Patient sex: M
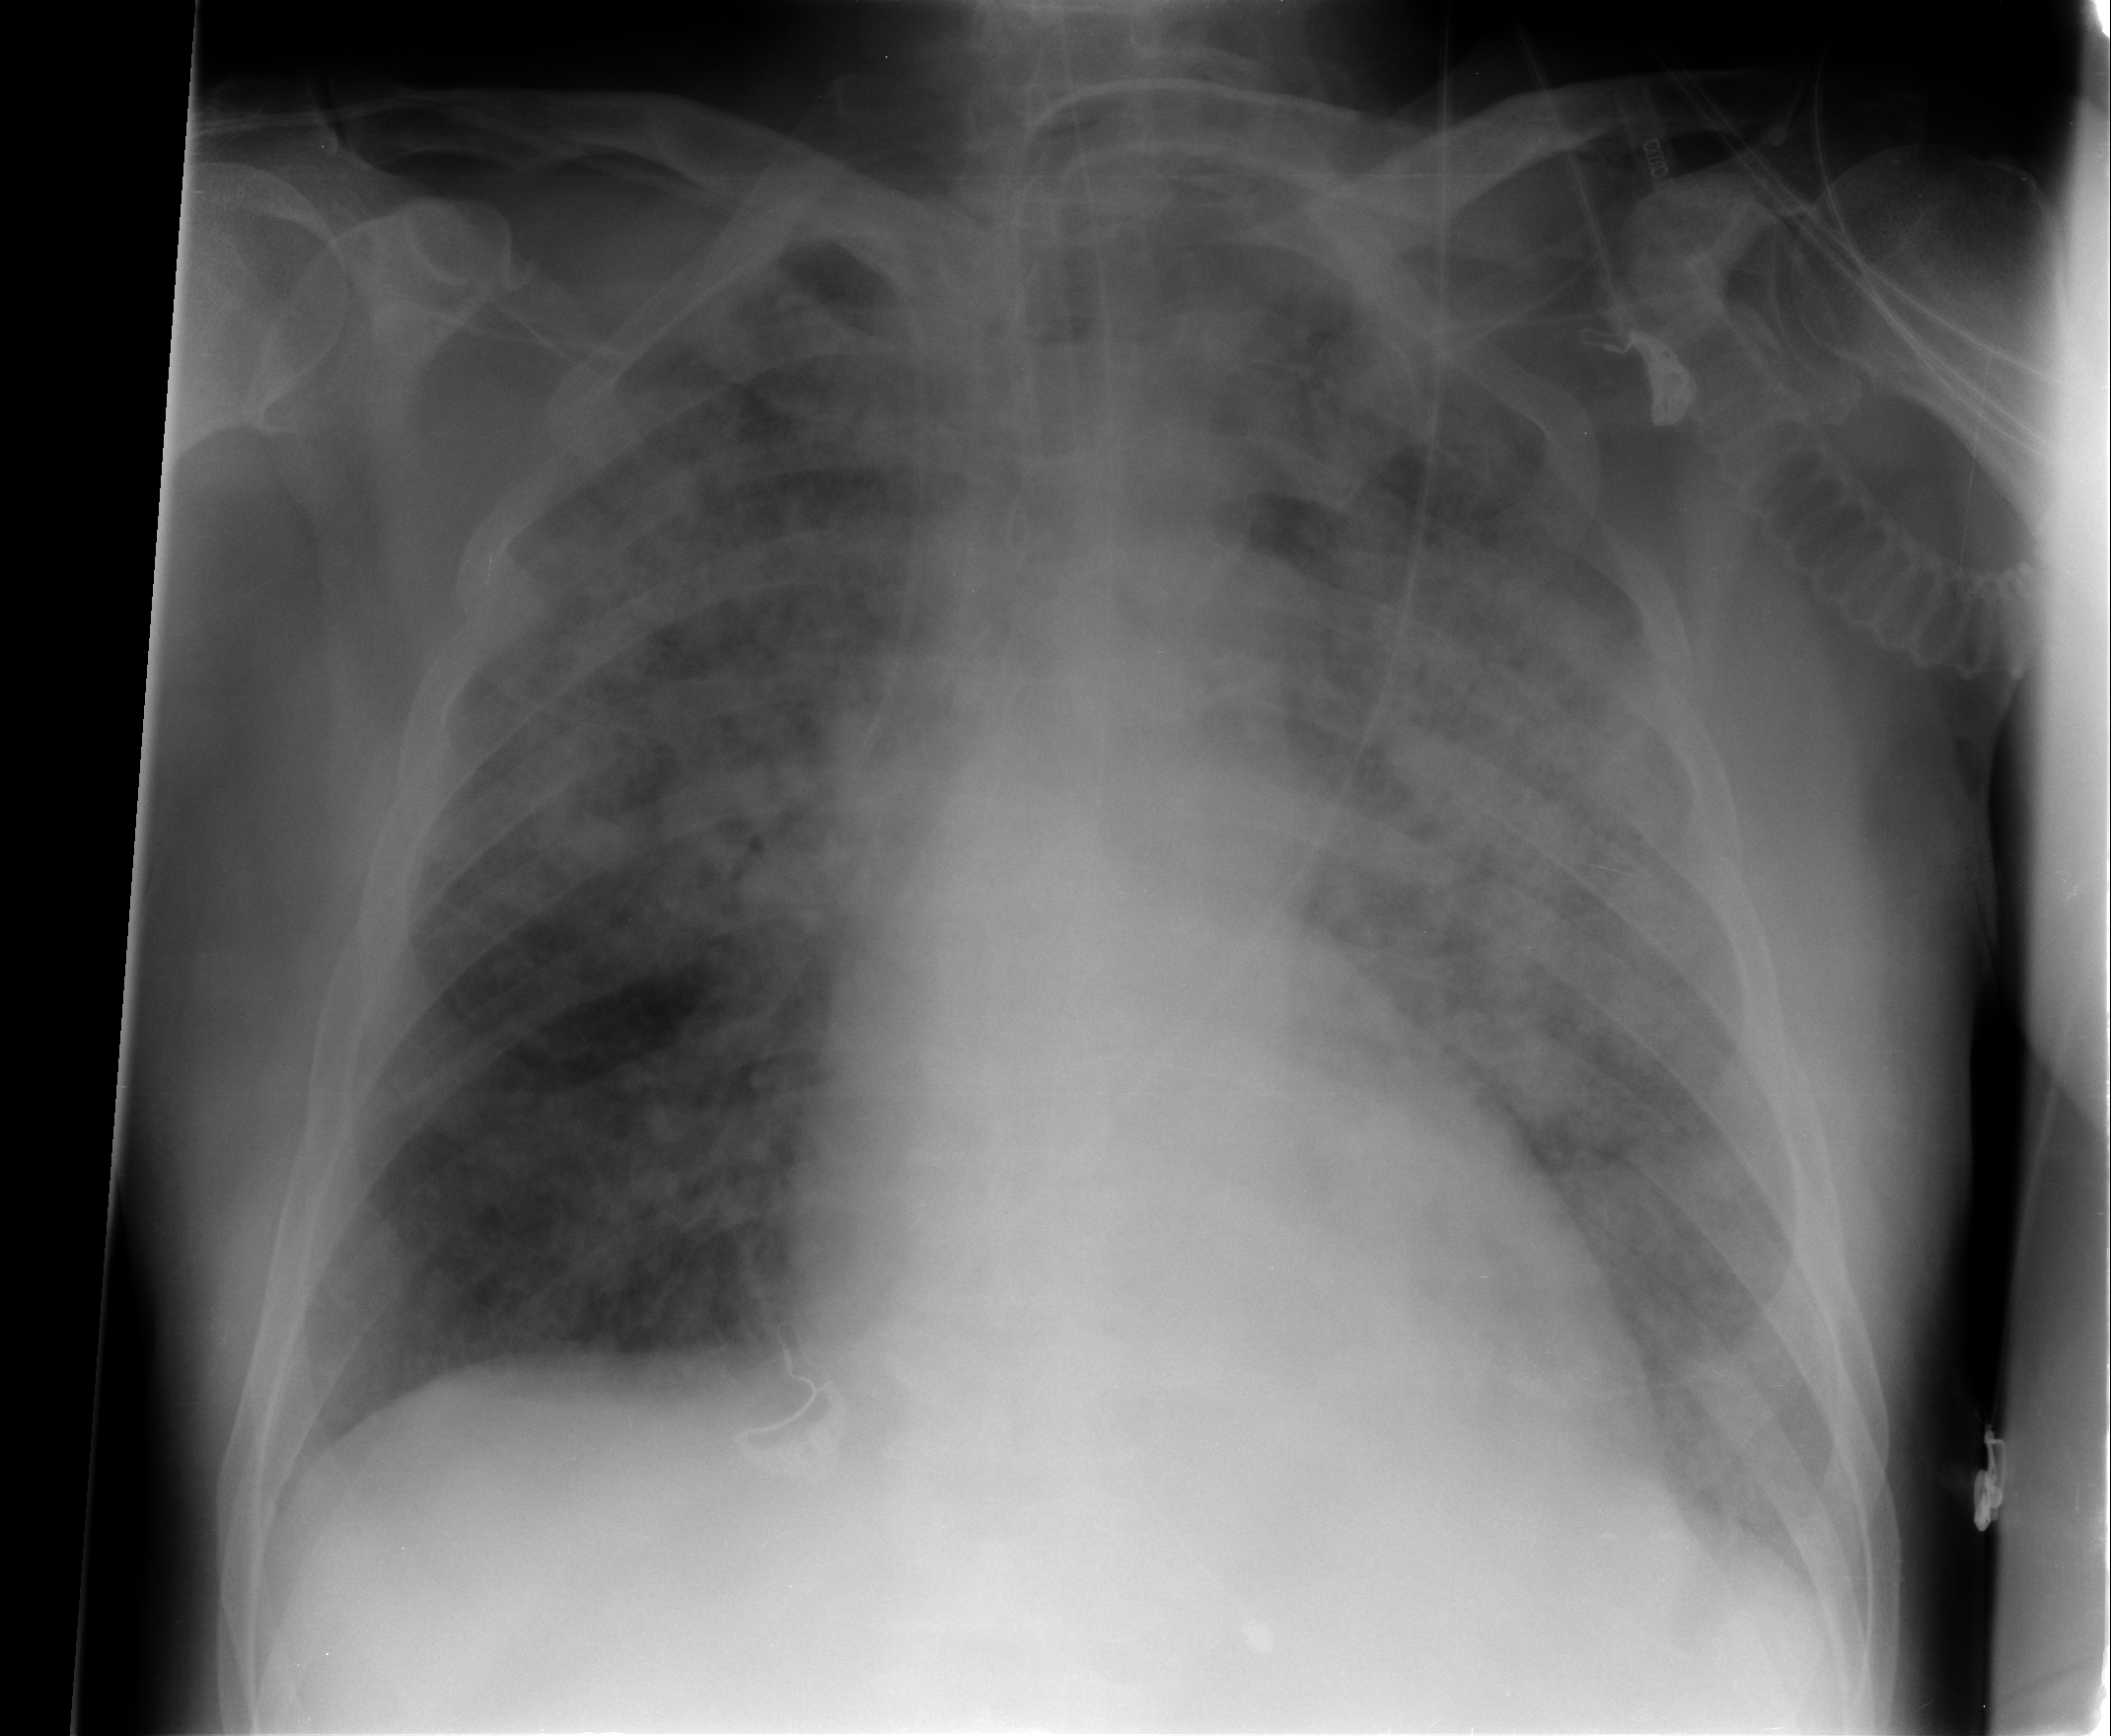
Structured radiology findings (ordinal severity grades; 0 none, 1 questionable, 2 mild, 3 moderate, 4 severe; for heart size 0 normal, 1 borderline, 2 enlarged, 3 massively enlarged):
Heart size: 2
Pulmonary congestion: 3
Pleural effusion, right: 1
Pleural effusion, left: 2
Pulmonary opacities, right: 3
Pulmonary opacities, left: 3
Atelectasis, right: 2
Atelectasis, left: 2